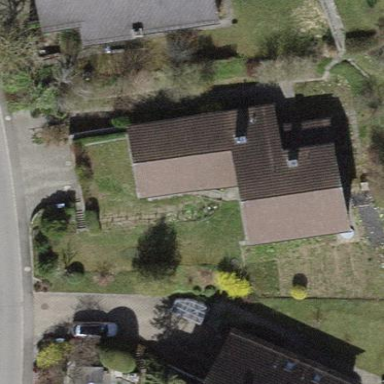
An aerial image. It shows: Detached building with tiled roof.